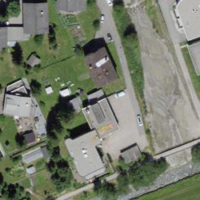
EUNIS habitat code: 54
Species observed at this site:
Cinclus cinclus
Carduelis carduelis
Sedum acre